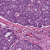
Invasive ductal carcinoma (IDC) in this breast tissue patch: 0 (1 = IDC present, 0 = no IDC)